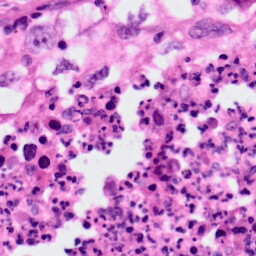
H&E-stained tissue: Lung